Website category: jobs
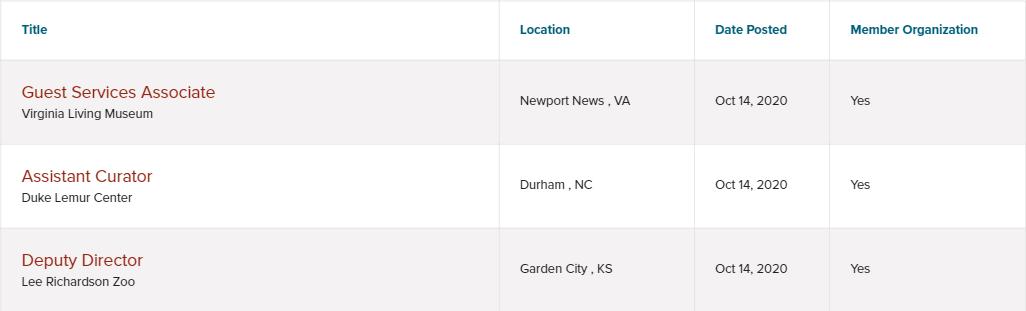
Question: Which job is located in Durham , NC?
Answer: Assistant Curator

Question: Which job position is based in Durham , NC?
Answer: Assistant Curator

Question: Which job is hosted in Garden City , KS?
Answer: Deputy Director

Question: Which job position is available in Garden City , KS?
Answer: Deputy Director

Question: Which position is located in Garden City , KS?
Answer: Deputy Director

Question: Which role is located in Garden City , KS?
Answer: Deputy Director

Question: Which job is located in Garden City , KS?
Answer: Deputy Director

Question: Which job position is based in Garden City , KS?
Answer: Deputy Director